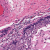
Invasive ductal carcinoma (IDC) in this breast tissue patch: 0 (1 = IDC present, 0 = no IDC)